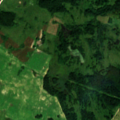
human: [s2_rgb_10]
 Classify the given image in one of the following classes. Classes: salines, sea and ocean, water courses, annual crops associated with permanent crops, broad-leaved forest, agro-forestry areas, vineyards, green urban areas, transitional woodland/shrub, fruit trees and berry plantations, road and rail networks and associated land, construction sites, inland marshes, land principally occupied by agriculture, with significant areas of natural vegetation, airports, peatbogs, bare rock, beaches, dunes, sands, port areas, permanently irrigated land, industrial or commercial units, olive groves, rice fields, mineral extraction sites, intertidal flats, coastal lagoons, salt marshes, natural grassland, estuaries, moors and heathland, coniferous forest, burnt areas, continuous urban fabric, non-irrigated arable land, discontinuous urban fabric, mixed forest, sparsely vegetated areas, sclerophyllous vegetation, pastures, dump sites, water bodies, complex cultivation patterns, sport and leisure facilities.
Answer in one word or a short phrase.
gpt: non-irrigated arable land, pastures, land principally occupied by agriculture, with significant areas of natural vegetation, transitional woodland/shrub